Question: '''
> sessionInfo()
R version 3.1.1 (2014-07-10)
Platform: x86_64-w64-mingw32/x64 (64-bit)
locale:
[1] LC_COLLATE=English_United States.1252 LC_CTYPE=English_United States.1252 LC_MONETARY=English_United States.1252 LC_NUMERIC=C
[5] LC_TIME=English_United States.1252
attached base packages:
[1] stats graphics grDevices utils datasets methods base
other attached packages:
[1] countrycode_0.17 dplyr_0.2
loaded via a namespace (and not attached):
[1] assertthat_0.1 magrittr_1.0.1 parallel_3.1.1 Rcpp_0.11.3 tools_3.1.1
'''
I have a data frame with certain errors during importing from a web source. I am looking to replace those with strings that I think are correct, I am learning R and dplyr so knowing how to do this might help me in bigger problems of cleaning data.
Please find the image with erros in the 20th and 31st row where we see "Universitat" instead of "Universitat" and "Linkoping" instead of "Linkaping"
I know I can look for the row and column and try to replace them , but in case of larger data frames or datasets I would not be able to find all instances.
Since I know the discrepancy i would want to search for the word itself and replace it. Just the word . I know it is a part of a string. But still i want to deal with just that part of the string, can I do that?
any help is appreciated, I would also appreciate it if you could all possible approaches and solutions to this porblem both simple and complex, It would help me learn faster, Thanks,
'''
name country
1 TU Dortmund Germany
2 TU Dortmund Germany
3 Maastricht University Netherlands
4 University of the Fraser Valley Canada
5 Queen's University Canada
6 Aarhus University Denmark
7 University Of Alberta Canada
8 Deakin University Australia
9 Macquarie University Australia
10 National University Of Ireland, Galway Ireland
11 Vienna University Austria
12 National University of Singapore Singapore
13 Erasmus University Netherlands
14 Radboud Universiteit Nijmegen Netherlands
15 Vrije Universiteit Amsterdam Netherlands
16 University of Otago New Zealand
17 National College Of Ireland Ireland
18 University College Cork Ireland
19 Irish Management Institute Ireland
20 Universitat Konstanz Germany
21 Otto Von Guericke University Magdeburg Germany
22 University of Technology Sydney Australia
23 Dublin City University Ireland
24 Institute Of Technology Blanchardstown Ireland
25 Kth Royal Institute Of Technology Sweden
26 Aalto University Finland
27 Dalarna University Sweden
28 University Of Helsinki Finland
29 Aarhus University Denmark
30 University College Dublin Ireland
31 Linkoping University Sweden
32 Aalborg University Denmark
33 Dublin Institute Of Technology Ireland
34 York University Canada
35 Maastricht University Netherlands
36 Utrecht University Netherlands
'''
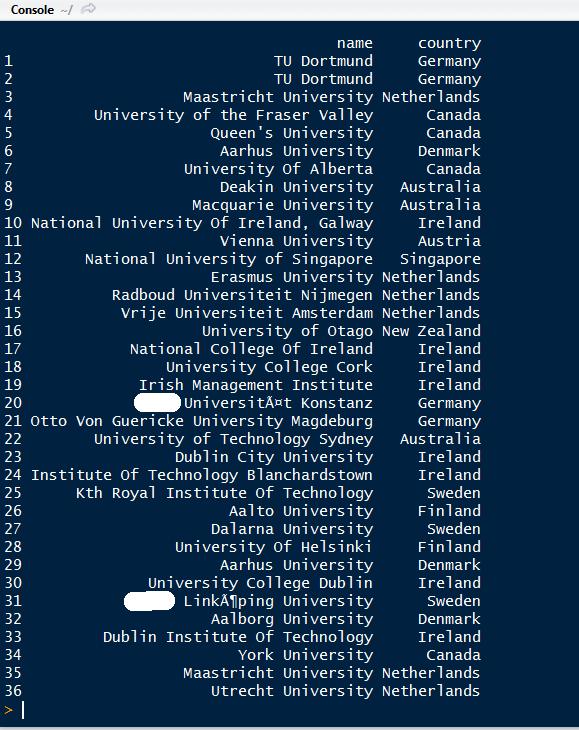
Answer: You could correct this in a couple of ways.
1. Read the file with the proper encoding (UTF-8) read.csv2(file("filename.csv", encoding="UTF-8"))
2. After reading the file, apply functions to convert to the UTF-8 encoding library(stringi)
df[] <- lapply(df, function(x) stri_encode(x, "", "UTF-8"))